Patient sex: M
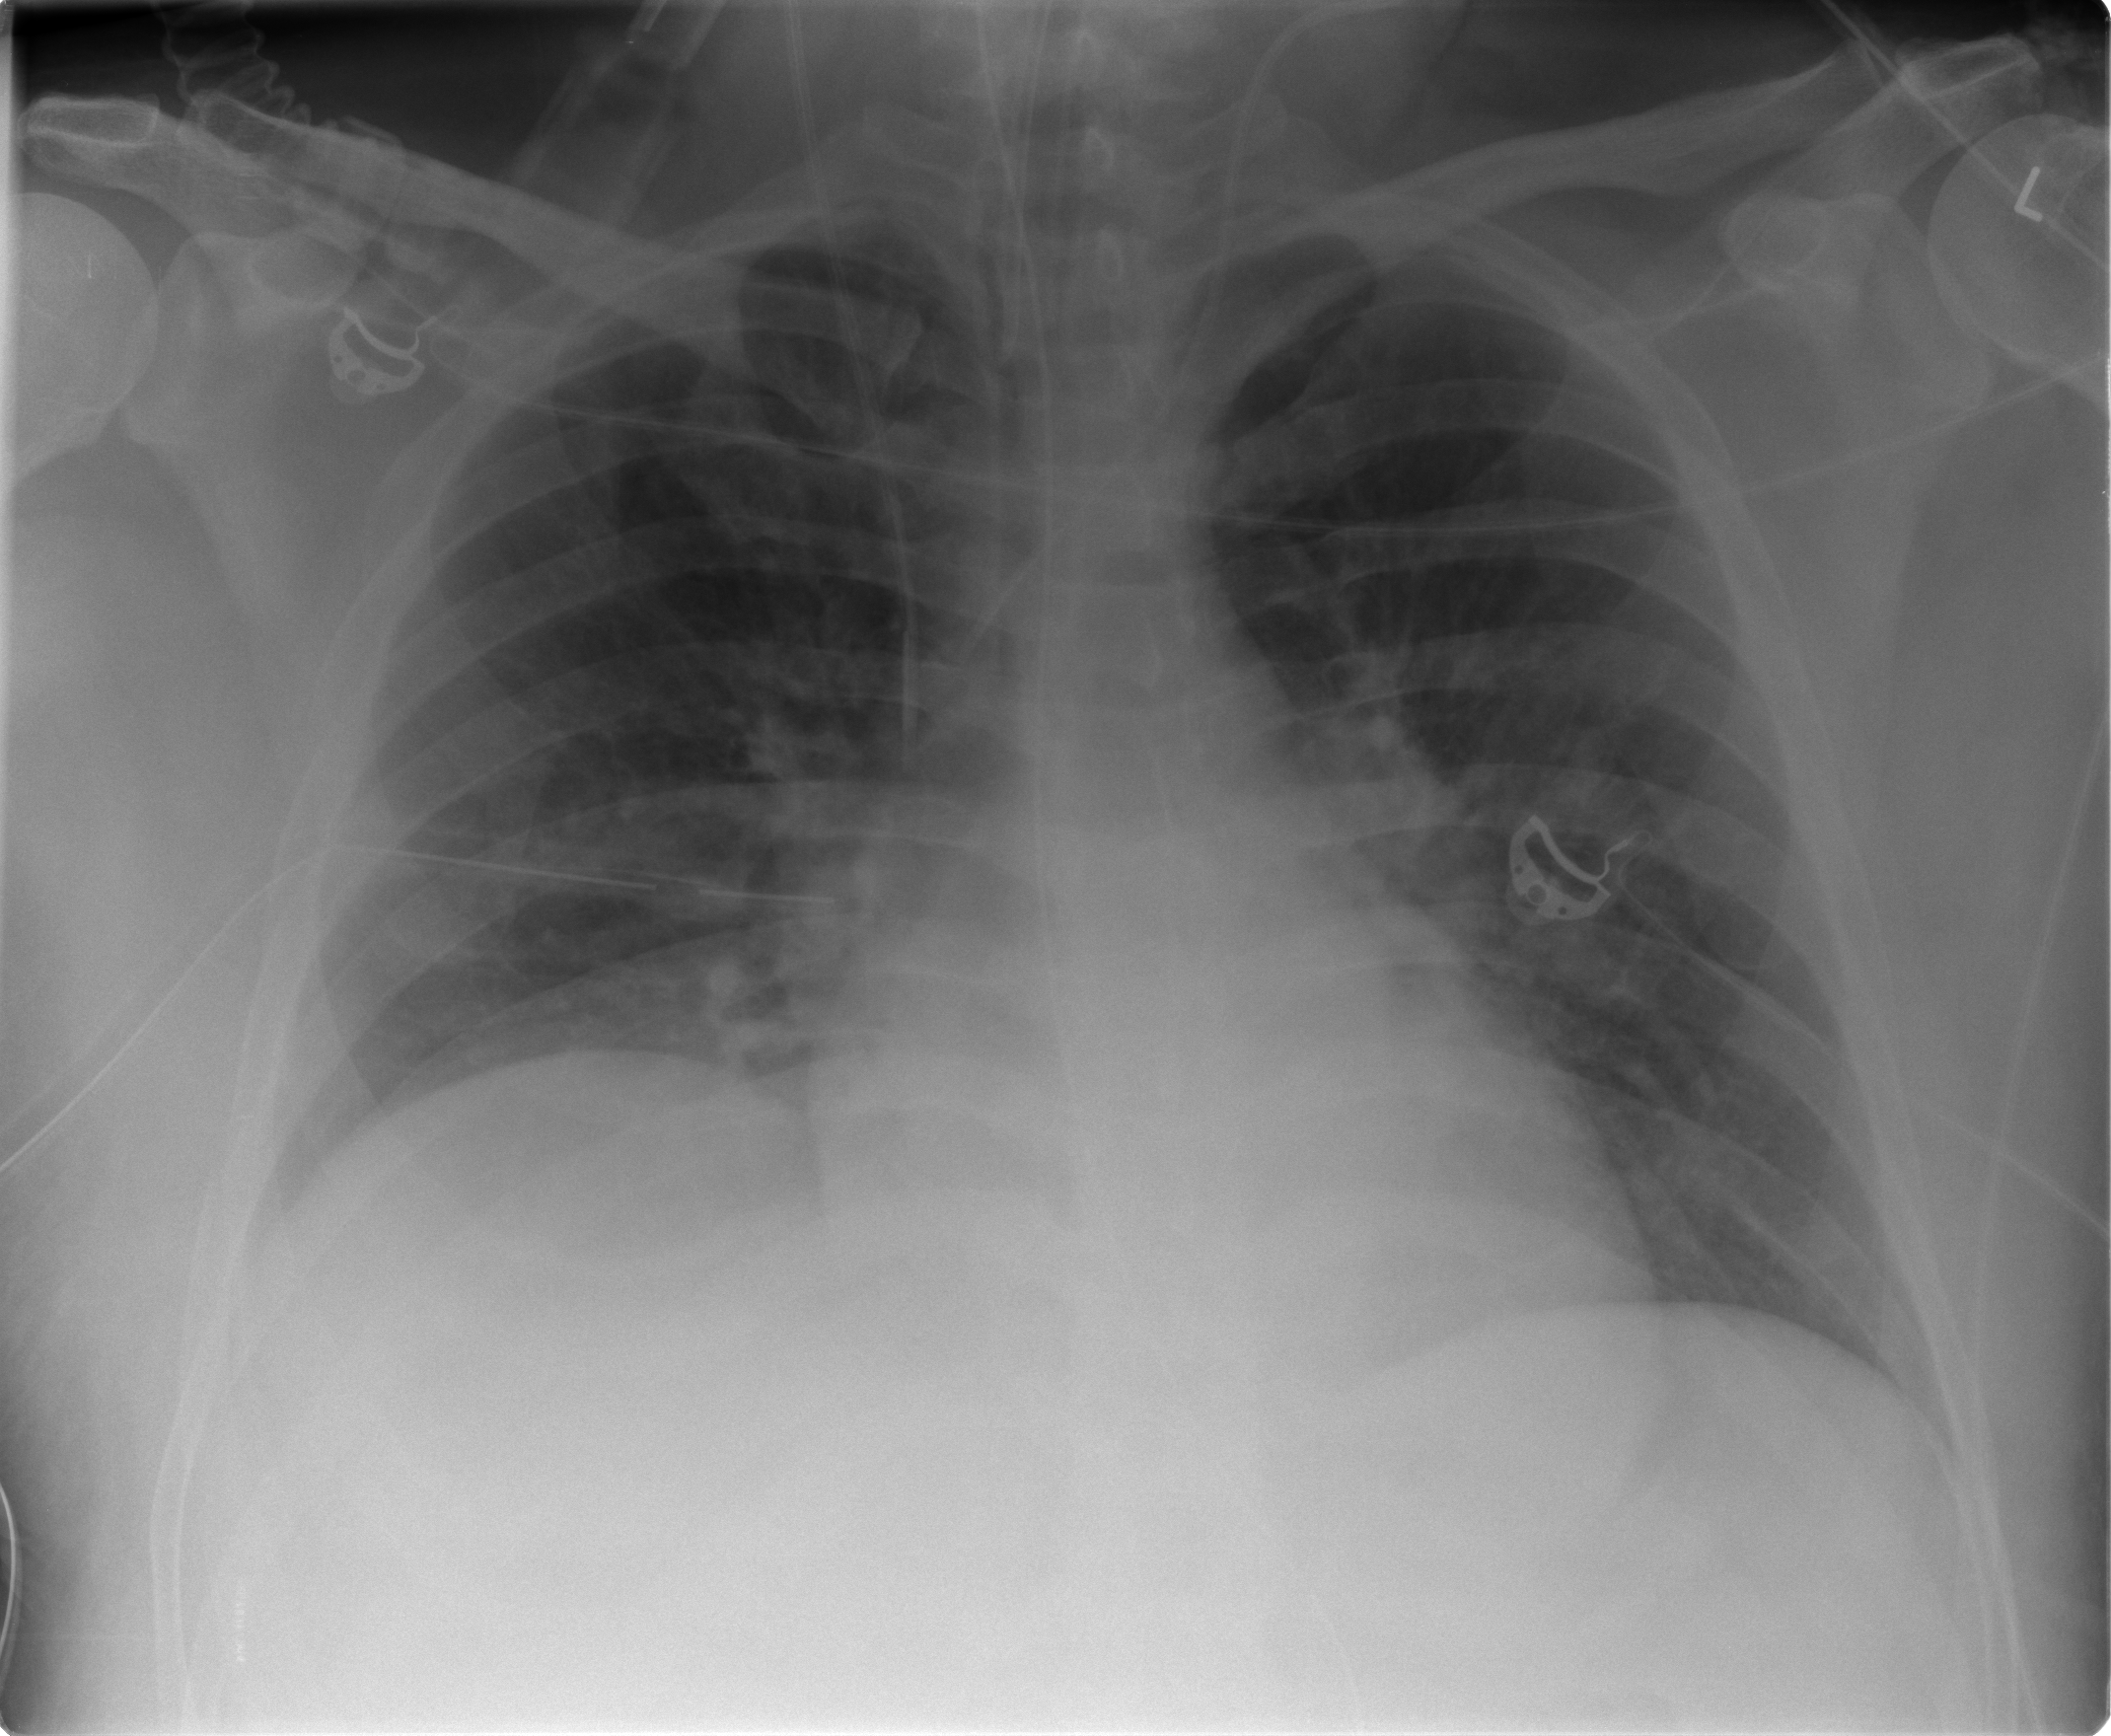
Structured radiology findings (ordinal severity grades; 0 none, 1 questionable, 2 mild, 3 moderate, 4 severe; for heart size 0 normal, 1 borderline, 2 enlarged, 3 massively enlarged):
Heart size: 1
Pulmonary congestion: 2
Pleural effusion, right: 0
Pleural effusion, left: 0
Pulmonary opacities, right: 0
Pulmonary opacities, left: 0
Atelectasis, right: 0
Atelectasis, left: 0